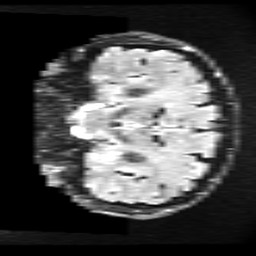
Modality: FLAIR
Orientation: coronal
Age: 46
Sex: male
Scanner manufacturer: ge
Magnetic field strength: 3 T
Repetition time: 11 s
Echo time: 0.1497 s